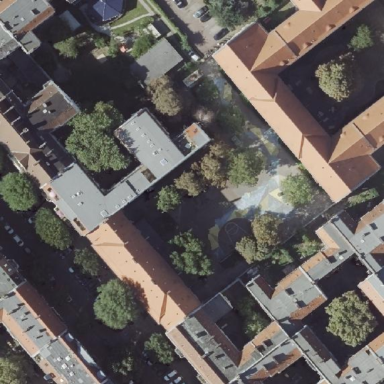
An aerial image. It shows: School.